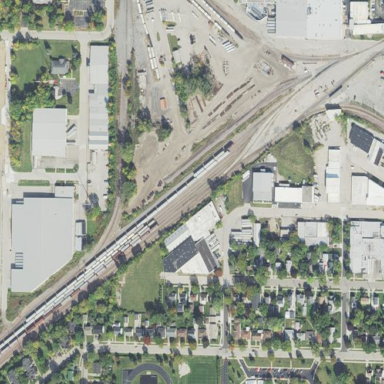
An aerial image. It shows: Railway yard.